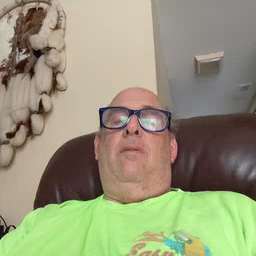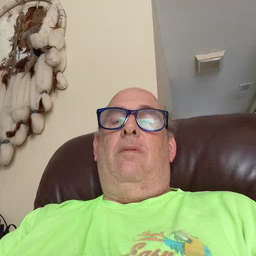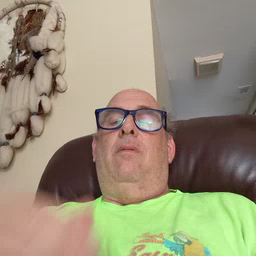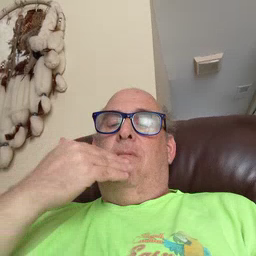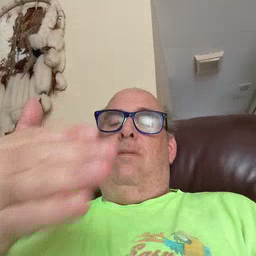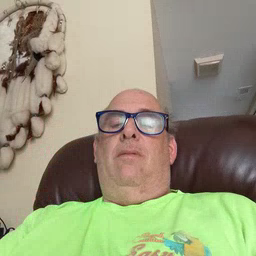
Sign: thankyou